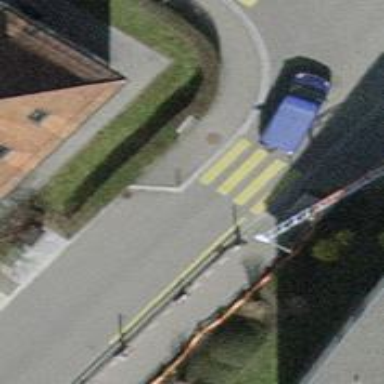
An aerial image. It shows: Kerb barrier.